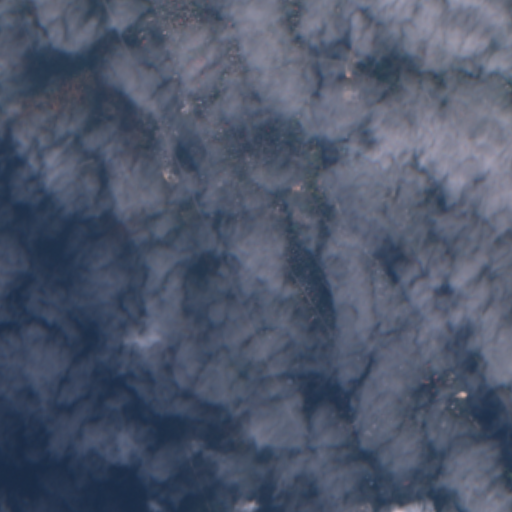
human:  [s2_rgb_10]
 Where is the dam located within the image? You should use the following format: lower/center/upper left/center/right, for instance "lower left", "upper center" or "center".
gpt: The dam is located in the upper right of the image.
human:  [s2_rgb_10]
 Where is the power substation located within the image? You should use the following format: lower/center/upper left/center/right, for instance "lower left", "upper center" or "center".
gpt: The power substation is located in the center of the image.
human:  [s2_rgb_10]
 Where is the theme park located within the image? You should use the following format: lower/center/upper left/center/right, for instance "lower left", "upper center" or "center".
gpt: The theme park is located in the lower right of the image.
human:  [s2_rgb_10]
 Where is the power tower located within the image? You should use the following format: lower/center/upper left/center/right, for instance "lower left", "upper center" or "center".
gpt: There is no power tower in the image.